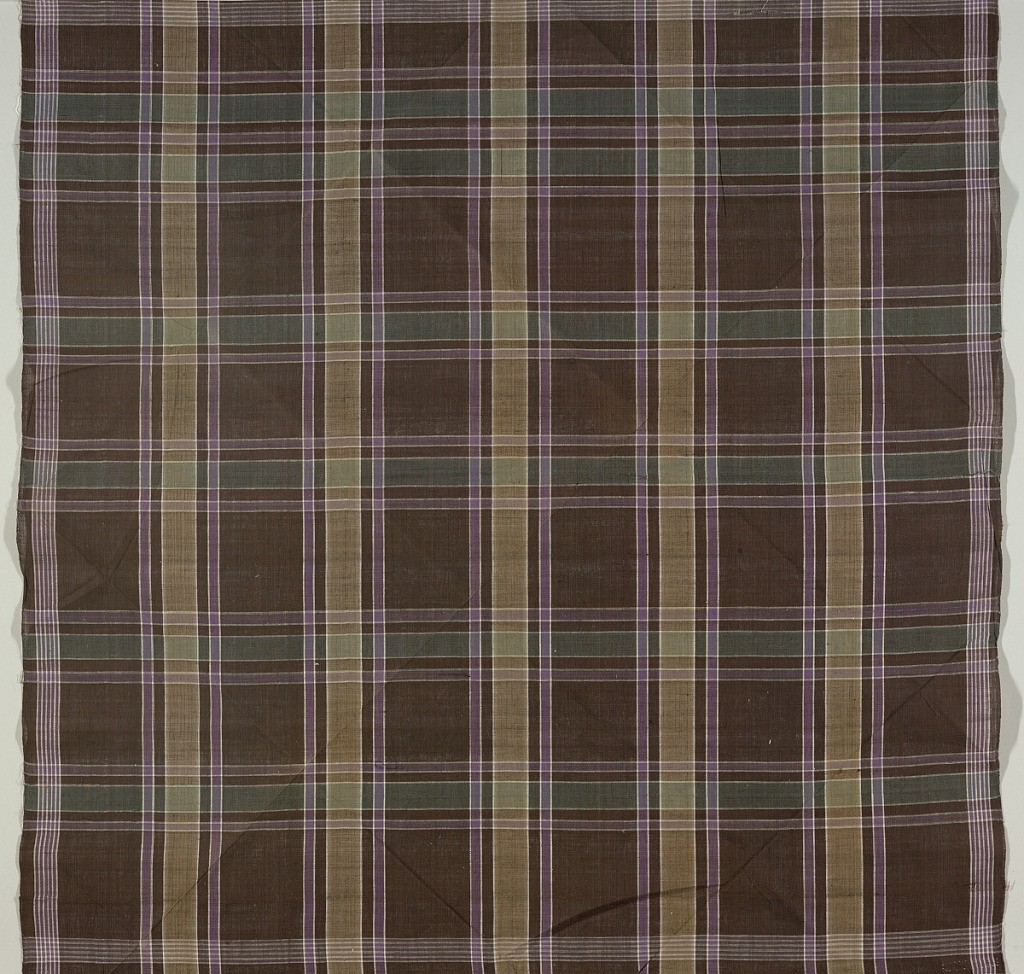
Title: Textile
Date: late 19th century
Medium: cotton Technique: plain weave (more open weave); possibly Z/Z twist
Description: Yarn-dyed woven pattern of large brown, purple, blue, yellow, and white.